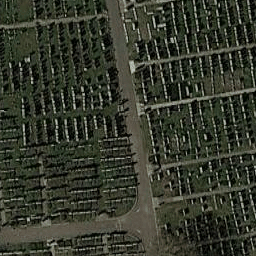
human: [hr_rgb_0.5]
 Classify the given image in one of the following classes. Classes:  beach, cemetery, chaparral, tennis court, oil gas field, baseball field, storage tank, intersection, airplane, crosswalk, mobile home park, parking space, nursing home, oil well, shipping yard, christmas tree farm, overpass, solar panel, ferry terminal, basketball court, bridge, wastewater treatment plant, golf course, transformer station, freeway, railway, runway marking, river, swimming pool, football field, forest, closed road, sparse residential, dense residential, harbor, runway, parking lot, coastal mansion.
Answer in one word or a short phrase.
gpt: cemetery